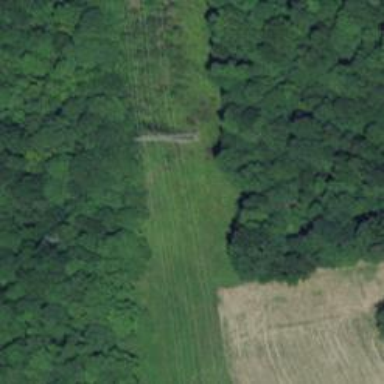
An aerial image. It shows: Power tower.